Aerial crown-view tile of a tropical tree (Barro Colorado Island, Panama), acquired 20250818:
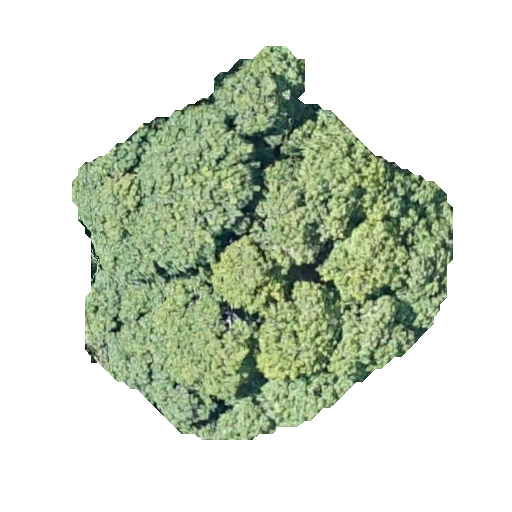
Species: Trichilia tuberculata
GBIF accepted scientific name: Trichilia tuberculata
Crown area: 143.99 m²